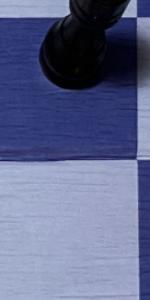
Label: Empty